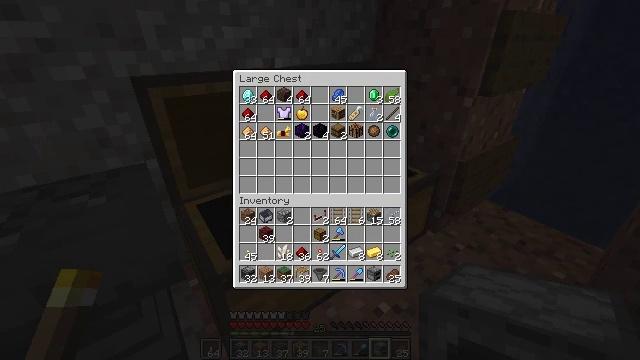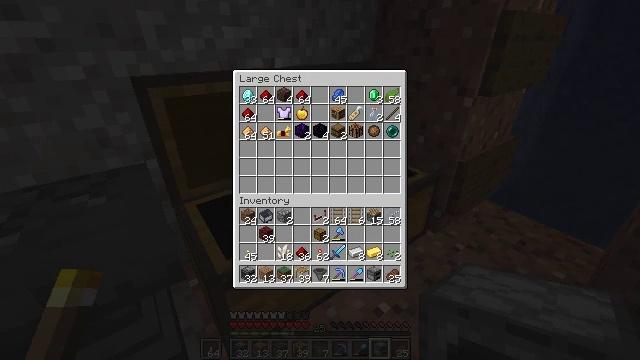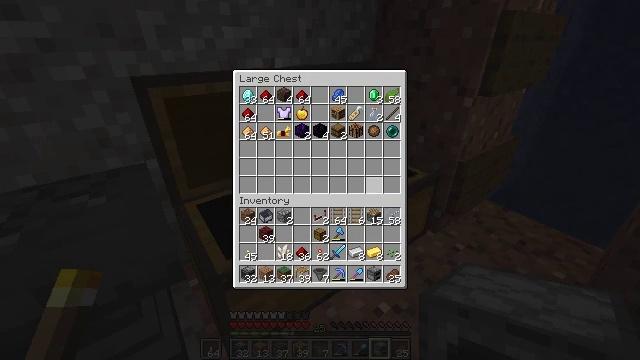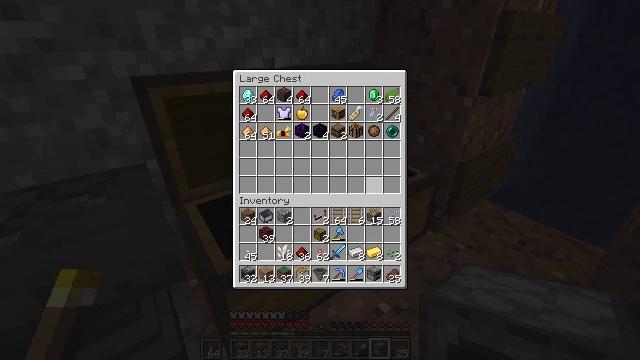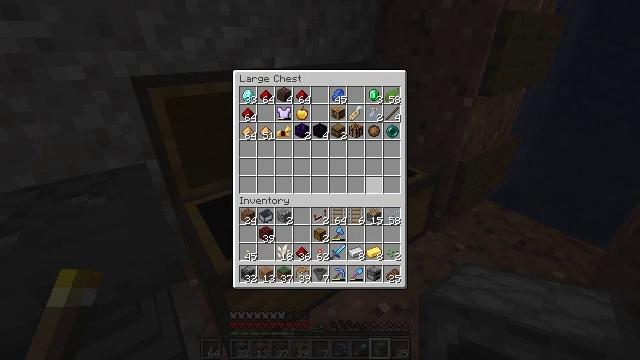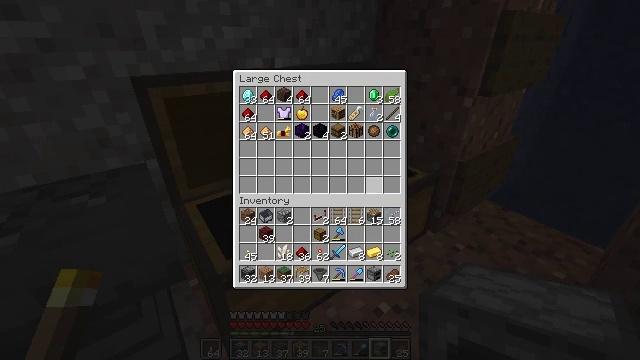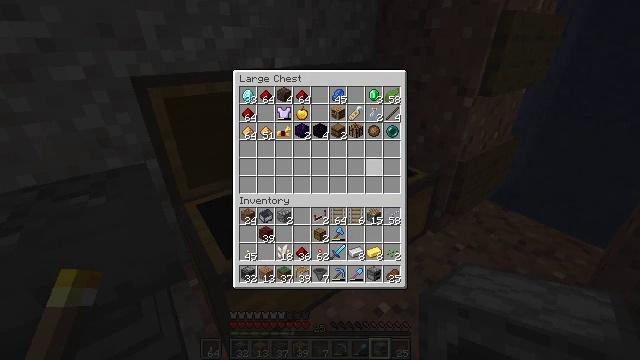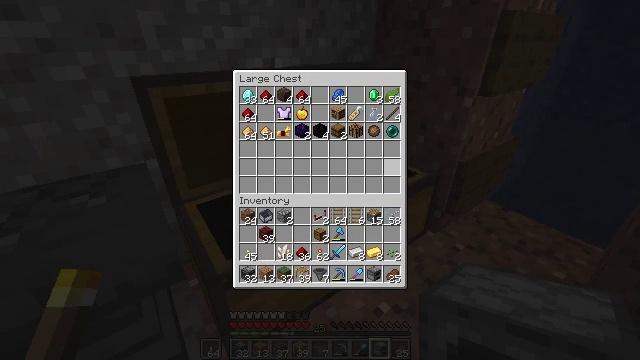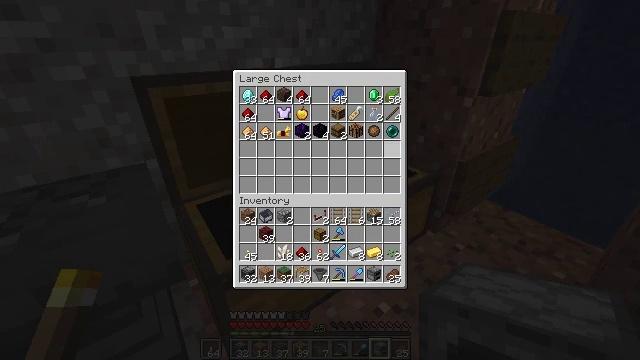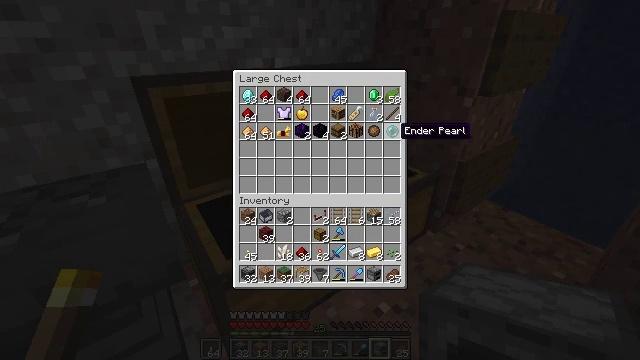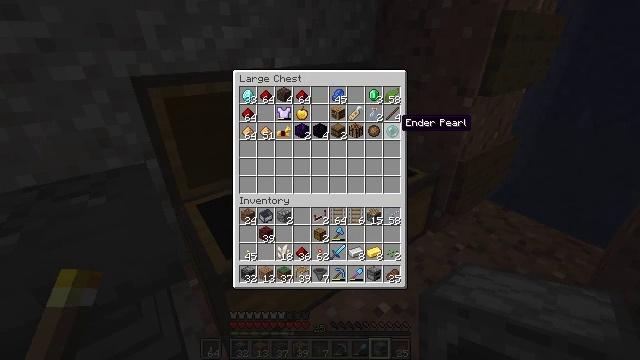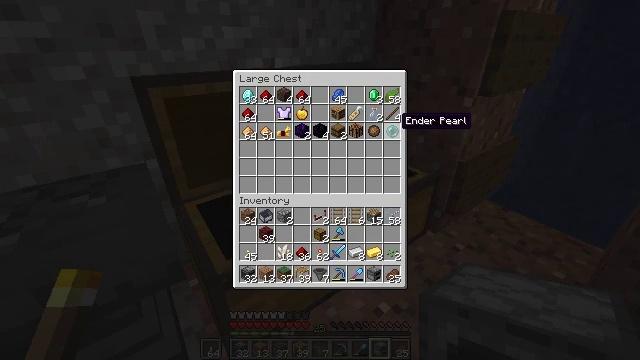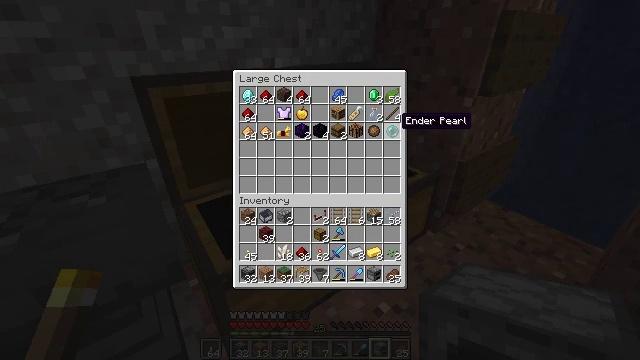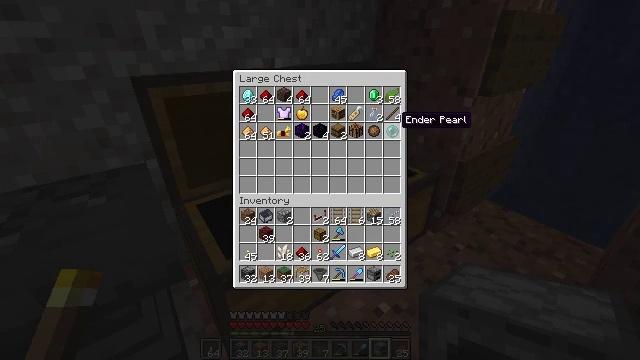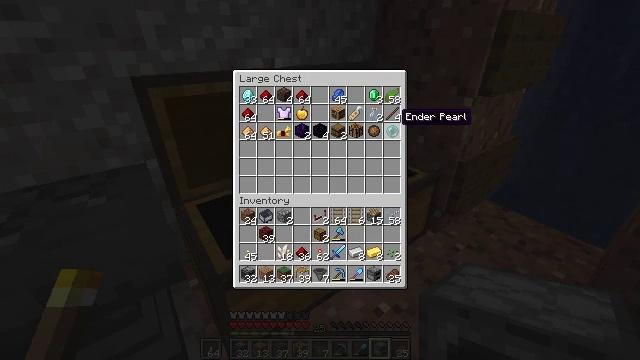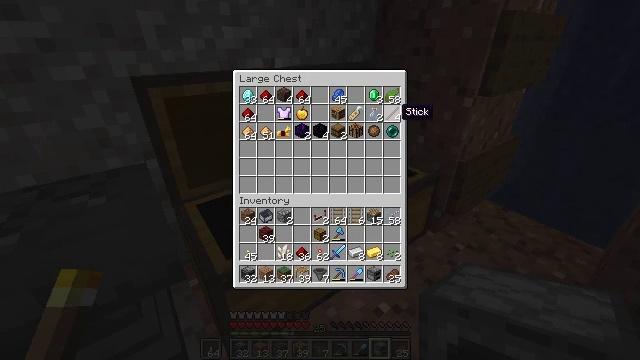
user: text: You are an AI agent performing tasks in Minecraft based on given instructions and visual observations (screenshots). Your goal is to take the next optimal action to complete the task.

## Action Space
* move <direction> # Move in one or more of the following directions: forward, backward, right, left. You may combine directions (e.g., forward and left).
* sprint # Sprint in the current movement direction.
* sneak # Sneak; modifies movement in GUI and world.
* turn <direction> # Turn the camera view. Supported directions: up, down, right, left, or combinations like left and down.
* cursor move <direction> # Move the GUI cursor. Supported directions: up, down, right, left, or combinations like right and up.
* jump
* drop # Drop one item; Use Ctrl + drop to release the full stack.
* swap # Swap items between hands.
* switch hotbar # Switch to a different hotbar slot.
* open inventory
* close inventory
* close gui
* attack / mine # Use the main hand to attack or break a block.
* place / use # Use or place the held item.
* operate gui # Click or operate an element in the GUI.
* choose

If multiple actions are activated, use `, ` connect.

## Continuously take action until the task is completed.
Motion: motion action
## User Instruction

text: Use gold ingots to craft the powered rail.
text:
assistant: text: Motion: sneak, cursor move up
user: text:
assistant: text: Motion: sneak, cursor move up
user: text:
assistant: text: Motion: sneak
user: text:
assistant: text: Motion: sneak
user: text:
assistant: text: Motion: sneak
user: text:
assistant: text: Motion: sneak
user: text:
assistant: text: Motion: sneak, cursor move up
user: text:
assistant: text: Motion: sneak, cursor move up
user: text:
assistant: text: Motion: sneak, cursor move up
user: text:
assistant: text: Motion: sneak, cursor move up
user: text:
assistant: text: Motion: sneak
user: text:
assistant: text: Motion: sneak
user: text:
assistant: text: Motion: sneak
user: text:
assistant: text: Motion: sneak
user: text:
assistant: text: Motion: sneak
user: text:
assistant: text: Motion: sneak
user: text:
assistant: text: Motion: sneak
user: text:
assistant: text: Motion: sneak, operate gui
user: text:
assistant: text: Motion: sneak, operate gui
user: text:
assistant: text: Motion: sneak
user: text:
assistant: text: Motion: sneak
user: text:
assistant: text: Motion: sneak
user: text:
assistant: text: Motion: sneak
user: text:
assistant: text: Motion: sneak
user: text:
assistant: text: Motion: no_op
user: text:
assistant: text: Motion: no_op
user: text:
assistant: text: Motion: no_op
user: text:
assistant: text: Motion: no_op
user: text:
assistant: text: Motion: no_op
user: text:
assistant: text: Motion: no_op